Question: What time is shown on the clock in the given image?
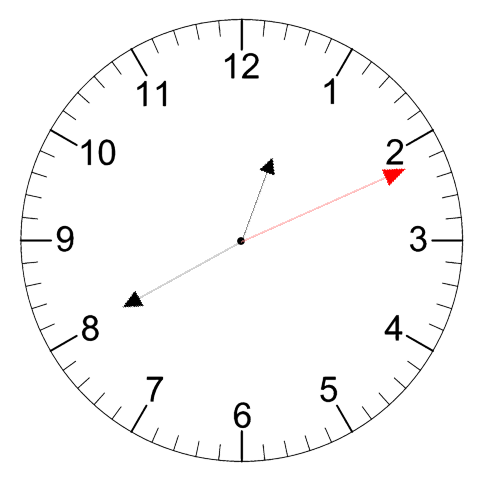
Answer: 12:40:11